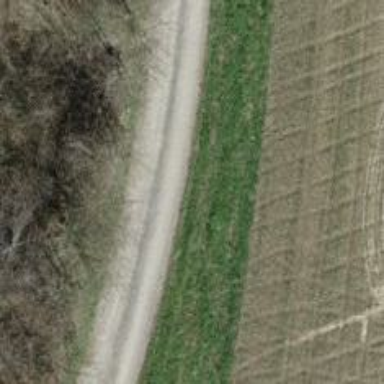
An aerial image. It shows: Compacted track with grade2 surface.